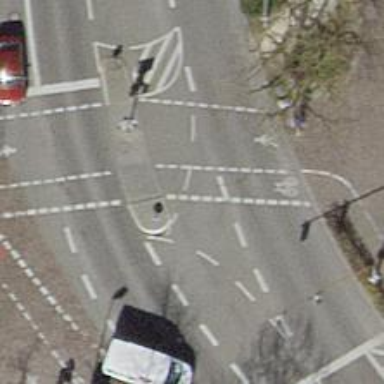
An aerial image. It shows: Road with traffic signals.